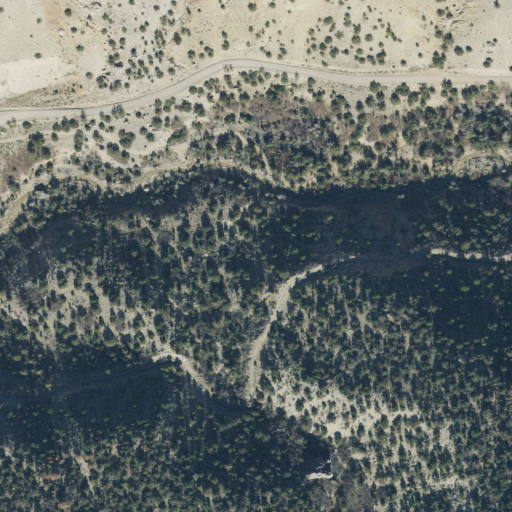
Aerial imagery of valley in Utah named Birch Canyon containing evergreen forest, open development, shrub, barren land, deciduous forest, and grassland